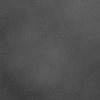
Atmospheric dust classification: dusty